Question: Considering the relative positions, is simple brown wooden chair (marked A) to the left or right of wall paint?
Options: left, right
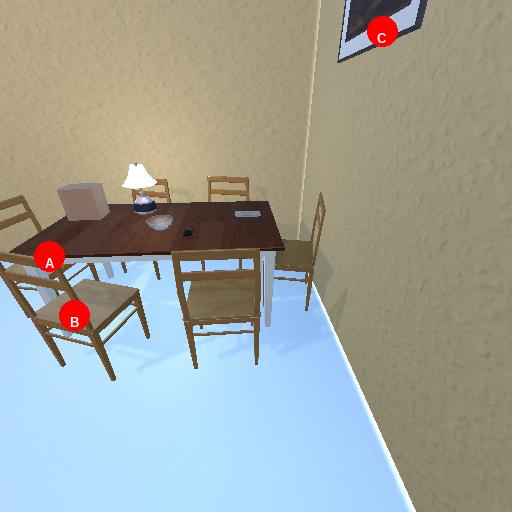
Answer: left